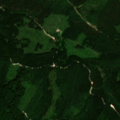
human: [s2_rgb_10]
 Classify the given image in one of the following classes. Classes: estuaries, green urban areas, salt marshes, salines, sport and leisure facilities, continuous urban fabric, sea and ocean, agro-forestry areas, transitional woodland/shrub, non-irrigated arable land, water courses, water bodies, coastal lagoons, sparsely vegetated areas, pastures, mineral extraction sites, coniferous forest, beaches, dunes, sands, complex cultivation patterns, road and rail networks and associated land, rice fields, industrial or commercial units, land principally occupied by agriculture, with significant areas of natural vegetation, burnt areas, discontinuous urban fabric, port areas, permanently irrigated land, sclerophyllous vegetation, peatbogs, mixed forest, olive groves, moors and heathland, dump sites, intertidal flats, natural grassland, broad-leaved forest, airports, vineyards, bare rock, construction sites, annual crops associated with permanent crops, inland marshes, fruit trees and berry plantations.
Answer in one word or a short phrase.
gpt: mixed forest